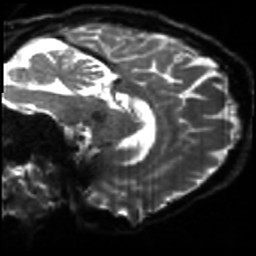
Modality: sbref
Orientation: sagittal
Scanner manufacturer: siemens
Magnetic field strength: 3 T
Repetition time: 4 s
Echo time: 0.0594 s